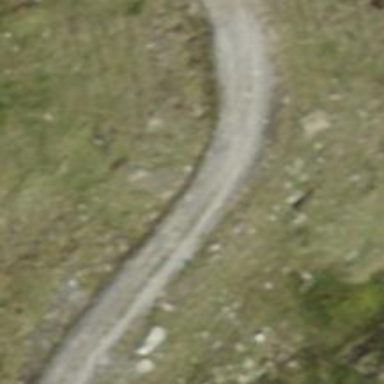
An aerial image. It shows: Dirt track road with grade 3 tracktype.